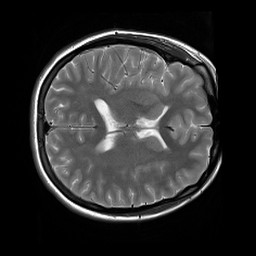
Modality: T2w
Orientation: axial
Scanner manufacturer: siemens
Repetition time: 3.9 s
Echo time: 0.076 s